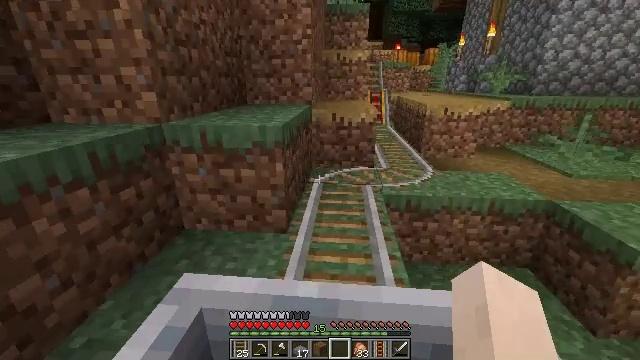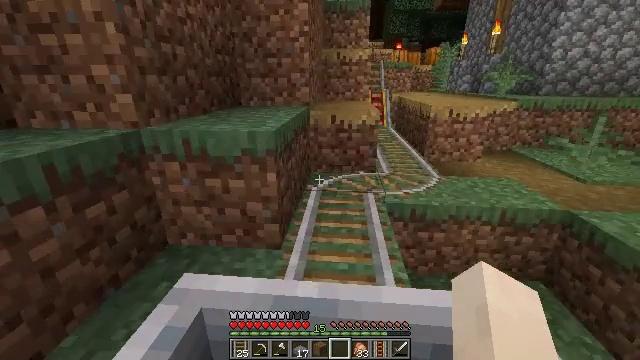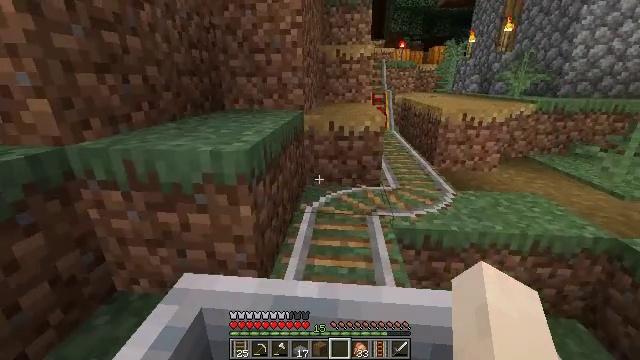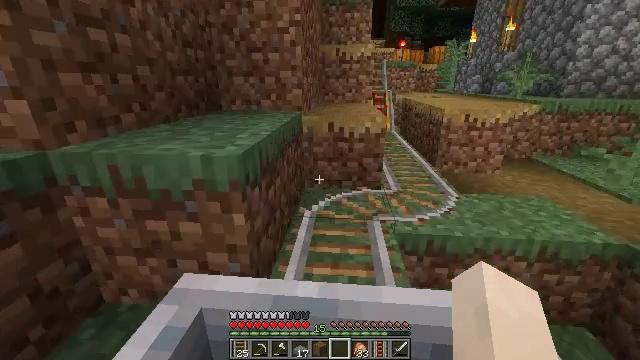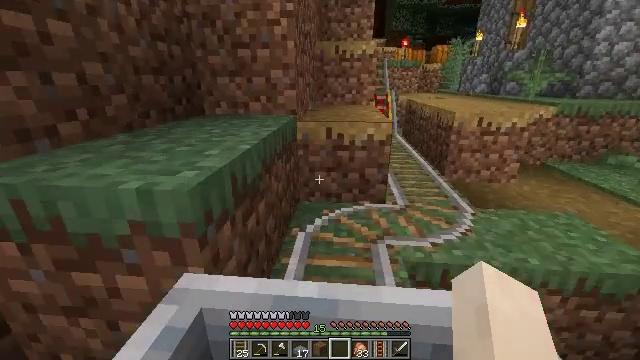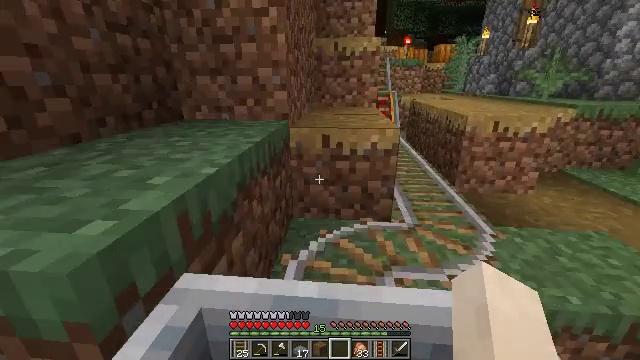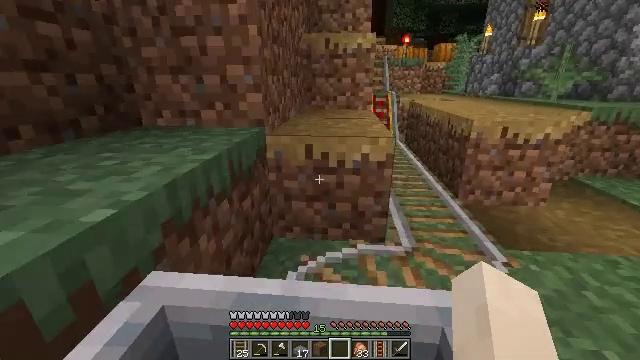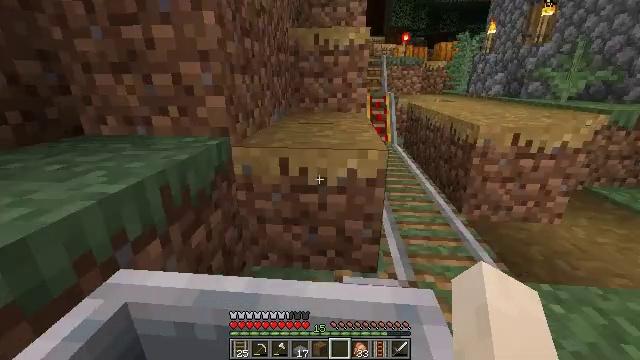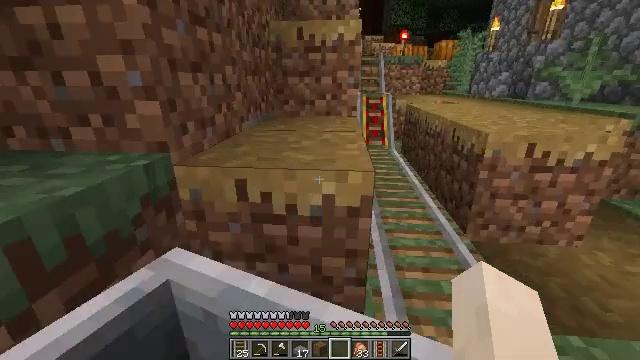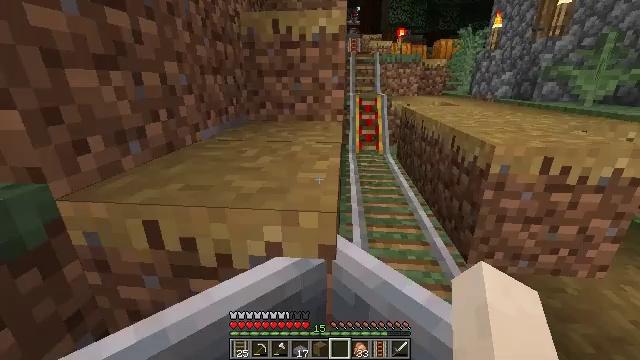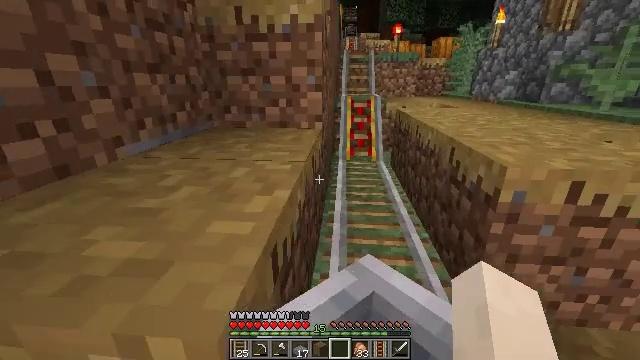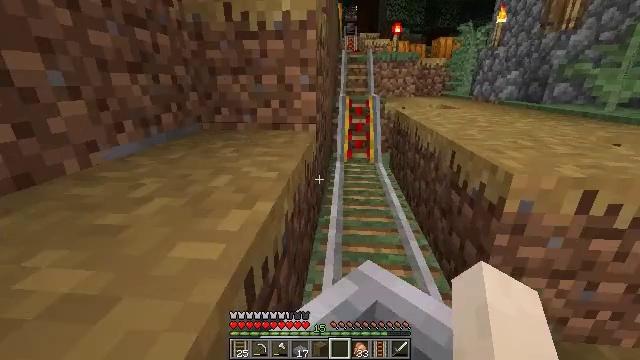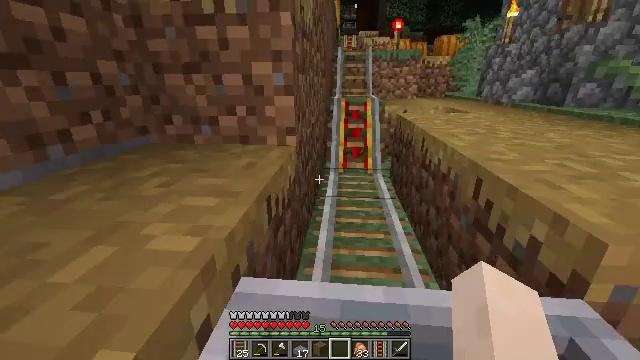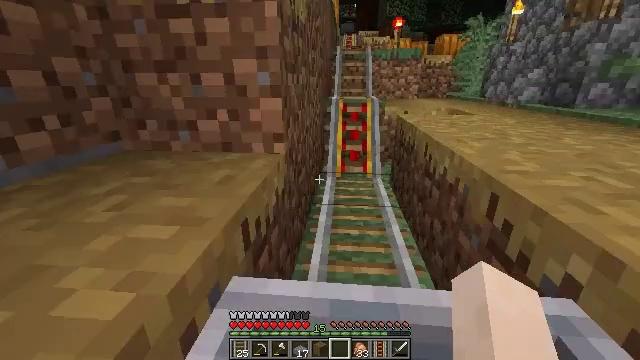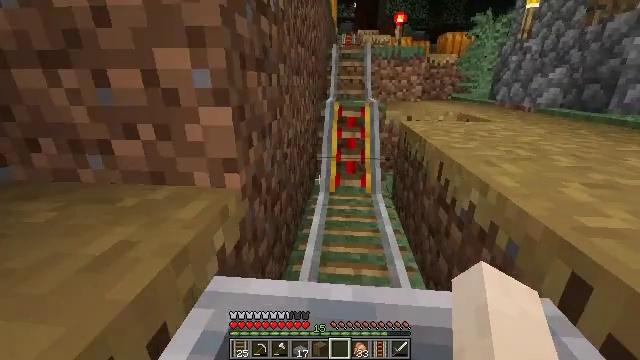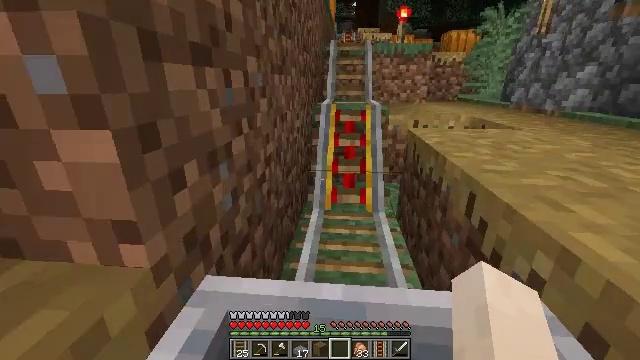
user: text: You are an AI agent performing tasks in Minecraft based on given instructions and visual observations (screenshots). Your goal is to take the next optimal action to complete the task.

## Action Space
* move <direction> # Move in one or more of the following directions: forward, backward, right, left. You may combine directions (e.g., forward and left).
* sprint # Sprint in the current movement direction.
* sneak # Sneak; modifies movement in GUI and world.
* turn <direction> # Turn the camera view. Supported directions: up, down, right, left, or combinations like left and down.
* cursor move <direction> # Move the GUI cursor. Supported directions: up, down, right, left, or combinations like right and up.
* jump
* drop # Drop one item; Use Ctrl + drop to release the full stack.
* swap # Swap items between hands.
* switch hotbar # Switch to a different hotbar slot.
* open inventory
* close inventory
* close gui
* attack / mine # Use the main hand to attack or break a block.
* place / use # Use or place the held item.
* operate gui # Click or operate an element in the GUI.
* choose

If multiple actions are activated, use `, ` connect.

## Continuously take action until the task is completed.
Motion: motion action
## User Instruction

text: Recycle the rail from an abandoned track.
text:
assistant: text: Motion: no_op
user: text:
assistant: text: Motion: no_op
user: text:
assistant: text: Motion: no_op
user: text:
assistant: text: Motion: no_op
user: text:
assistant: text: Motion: no_op
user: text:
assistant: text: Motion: no_op
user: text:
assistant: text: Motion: no_op
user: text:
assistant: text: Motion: no_op
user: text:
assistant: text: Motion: no_op
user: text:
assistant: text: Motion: no_op
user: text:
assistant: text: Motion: no_op
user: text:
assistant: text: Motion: no_op
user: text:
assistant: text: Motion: no_op
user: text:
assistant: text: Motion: no_op
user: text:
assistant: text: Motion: no_op
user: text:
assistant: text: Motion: no_op
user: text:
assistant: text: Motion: no_op
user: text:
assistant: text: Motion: turn up
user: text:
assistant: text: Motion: turn up
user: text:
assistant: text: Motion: turn left and up
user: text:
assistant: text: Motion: turn up
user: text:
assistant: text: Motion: turn up
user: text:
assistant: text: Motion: no_op
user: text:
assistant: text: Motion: no_op
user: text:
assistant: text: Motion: no_op
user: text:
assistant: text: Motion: no_op
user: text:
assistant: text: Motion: no_op
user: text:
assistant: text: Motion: no_op
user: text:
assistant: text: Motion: no_op
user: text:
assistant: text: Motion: no_op